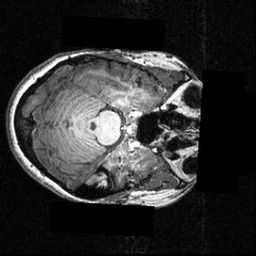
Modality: T1w
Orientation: axial
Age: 24
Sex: female
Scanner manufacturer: siemens
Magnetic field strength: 3.951 T
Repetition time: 1.5 s
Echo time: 0.00335 s